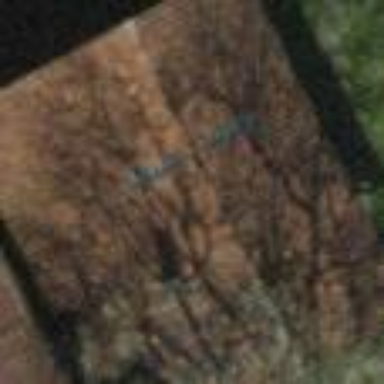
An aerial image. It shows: Building with tiled roof.